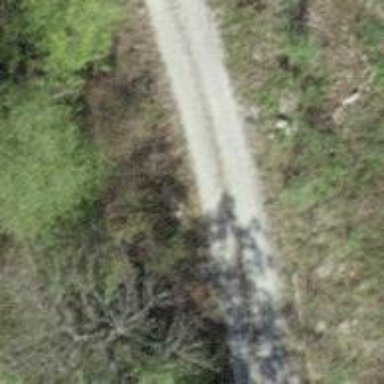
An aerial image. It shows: Track with grade 1 quality.